Question: I have a problem I can not access the data of a JSON object, it returns Object Object when using "each"
'''
function NumeroConos(id_cono) {
var ParamObjSend = {
'id_cono' :id_cono,
};
$.ajax({
type: "POST",
url: "<?= base_url() ?>AgregarOTController/NumeroConos",
data: ParamObjSend,
dataType: 'json',
success: function(objView) {
var items = objView.NumeroConos[0].numero_conos.split(';');
$.each(items, function (ind, elem) {
var option = document.createElement('option');
option.value = $(this);
option.textContent = $(this);
$('#numero_conos').append(option);
});
}
});
}
'''

JSON
'''
{
"success": true,
"NumeroConos": [
{
"id_cono": "1",
"descripcion_cono": "sdfasdf",
"color_cono": "Rojo",
"numero_conos": "1;2;3;4;5;6;7;8;9;10;11;12;13;14;15;16;17;18;19;20;21;22;23;24;25;26;27;28;29;30;31;32;33;34;35;36;37;38;39;40;41;42;43;44;45;46;47;48;49;50",
"token": "GcKegUhEh7kQAsf35fefkPmBMhwyKQvBFBcJ1W5z720xk9uegy",
"estado": "0"
}
]
}
'''
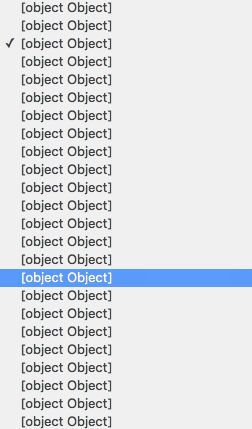
Answer: The solution, suggested by in the comment, solves your issue.
Instead, if you want to take advantage of how <URL> on the fly you may write in a reduced format:
'''
$.each(items, function (ind, elem) {
$('#numero_conos').append($('<option/>', {value: elem, text: elem}));
});
'''
The example:
'''
var objView = {"success":true,"NumeroConos":[{"id_cono":"1","descripcion_cono":"sdfasdf","color_cono":"Rojo","numero_conos":"1;2;3;4;5;6;7;8;9;10;11;12;13;14;15;16;17;18;19;20;21;22;23;24;25;26;27;28;29;30;31;32;33;34;35;36;37;38;39;40;41;42;43;44;45;46;47;48;49;50","token":"GcKegUhEh7kQAsf35fefkPmBMhwyKQvBFBcJ1W5z720xk9uegy","estado":"0"}]};
var items = objView.NumeroConos[0].numero_conos.split(';');
$.each(items, function (ind, elem) {
$('#numero_conos').append($('<option/>', {value: elem, text: elem}));
});
'''
'''
<script src="https://ajax.googleapis.com/ajax/libs/jquery/2.1.1/jquery.min.js"></script>
<select id="numero_conos">
</select>
'''